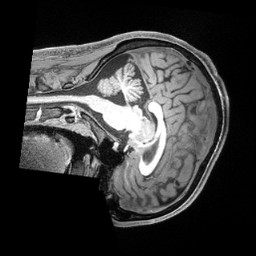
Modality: T1w
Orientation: sagittal
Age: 28
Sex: male
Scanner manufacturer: siemens
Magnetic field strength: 3 T
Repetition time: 2.4 s
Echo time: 0.00228 s